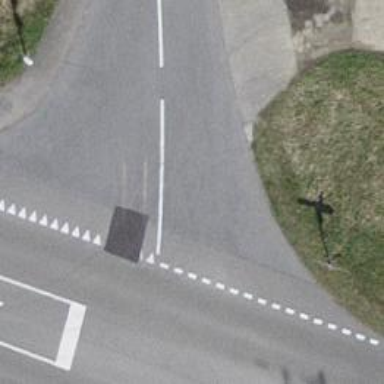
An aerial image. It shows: Road with "give way" sign.